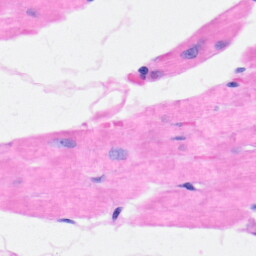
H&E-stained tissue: Heart